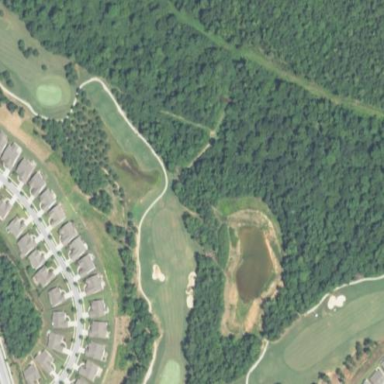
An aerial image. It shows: Golf course surrounded by greenery.